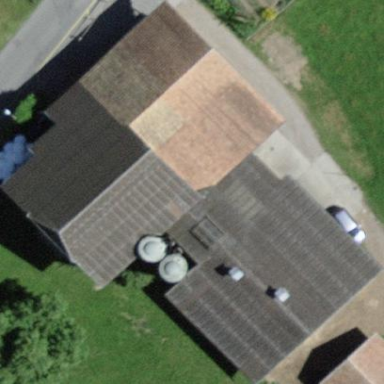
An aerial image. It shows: Rural barn.